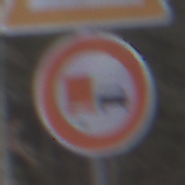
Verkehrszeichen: UeberholverbotKraftfahrzeuge
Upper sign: AmphibienwanderungLinks
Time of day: Midday
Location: Outdoor (Nature)
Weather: Overcast
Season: Autumn
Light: Natural